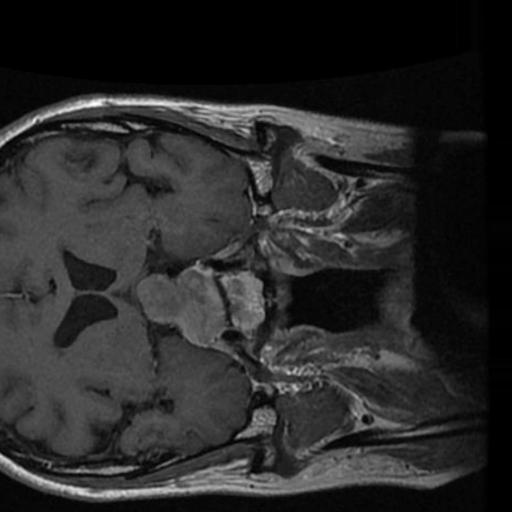
Label: brain_tumor